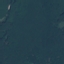
Label: Forest